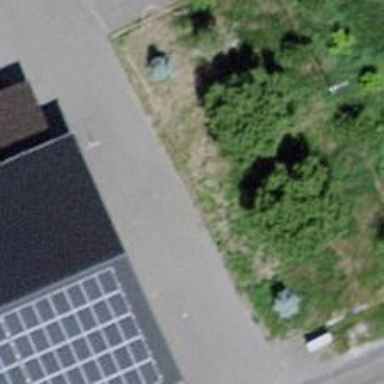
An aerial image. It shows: Picnic table located in leisure land area.